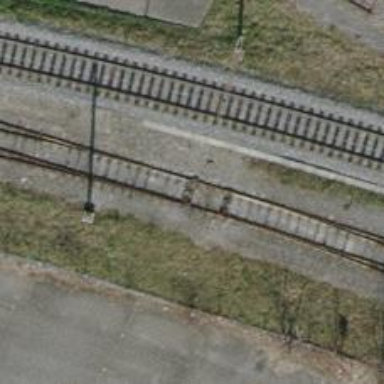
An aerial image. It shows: Disused railway spur with one track.